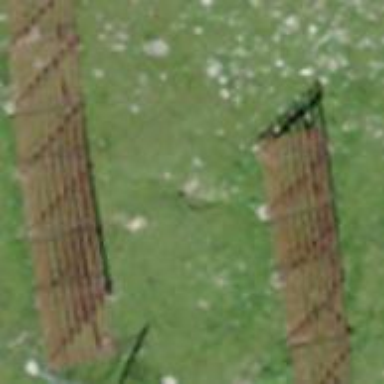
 designed to mitigate snow accumulations in specific area."